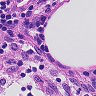
Metastatic tissue present: no